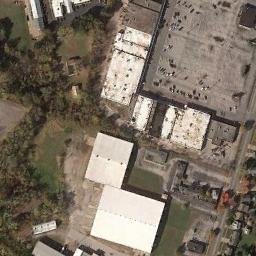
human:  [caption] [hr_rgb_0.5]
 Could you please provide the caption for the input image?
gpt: The industrial area is empty .

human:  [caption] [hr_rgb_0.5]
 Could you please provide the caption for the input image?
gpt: The industrial area has some workshops, An open area and a grove of trees .

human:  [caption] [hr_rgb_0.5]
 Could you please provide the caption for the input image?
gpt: Plants and roads in an industrial area with planned parking lots .

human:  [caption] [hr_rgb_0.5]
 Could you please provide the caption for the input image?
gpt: Many houses of different shapes and sizes are in the industrial area .

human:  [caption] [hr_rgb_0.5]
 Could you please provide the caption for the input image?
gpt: There are some white buildings and brown trees on the industrial area .